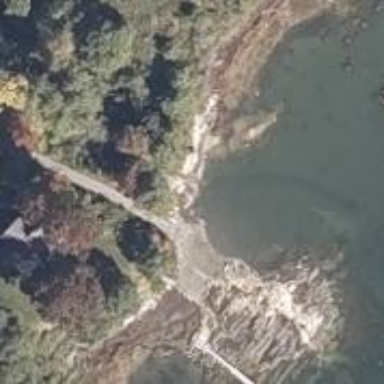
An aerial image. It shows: Slipway on leisure land.